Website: crate-barrel
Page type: account-selection
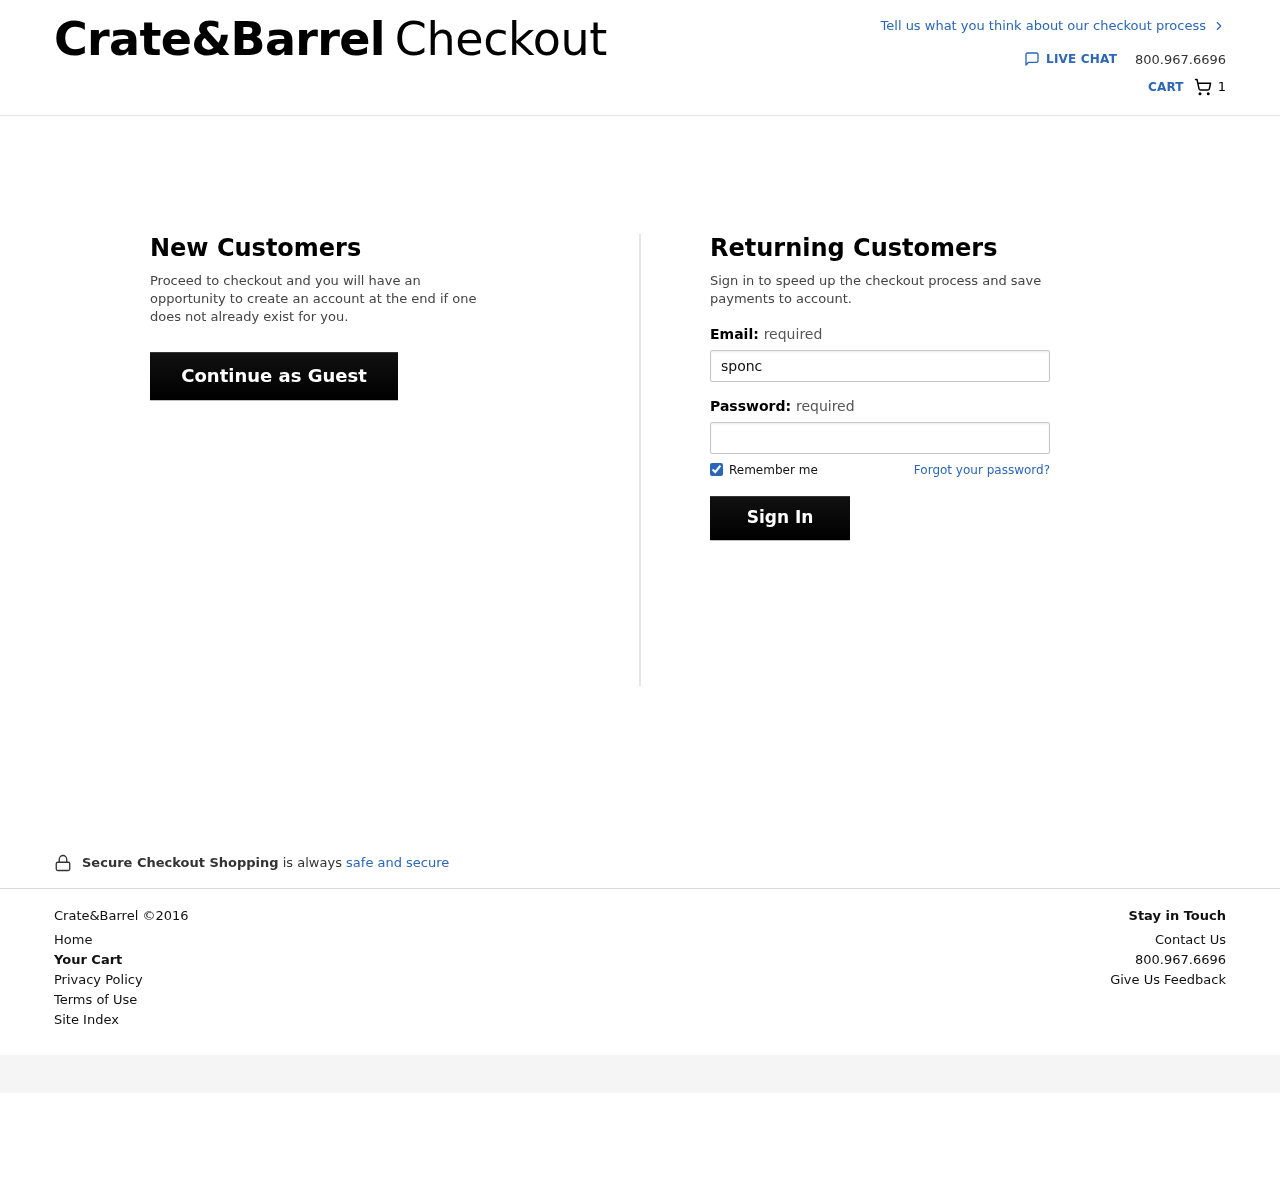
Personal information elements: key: PII_EMAIL
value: sponce@gmail.com
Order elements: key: ORDER_NUM_ITEMS
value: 1